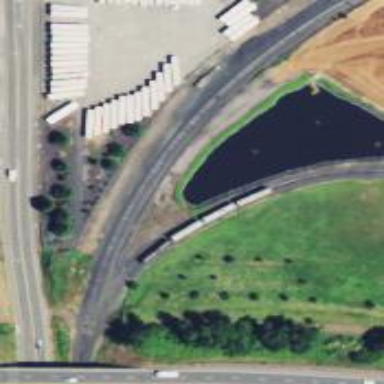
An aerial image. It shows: Industrial vehicle depot with gravel surface.